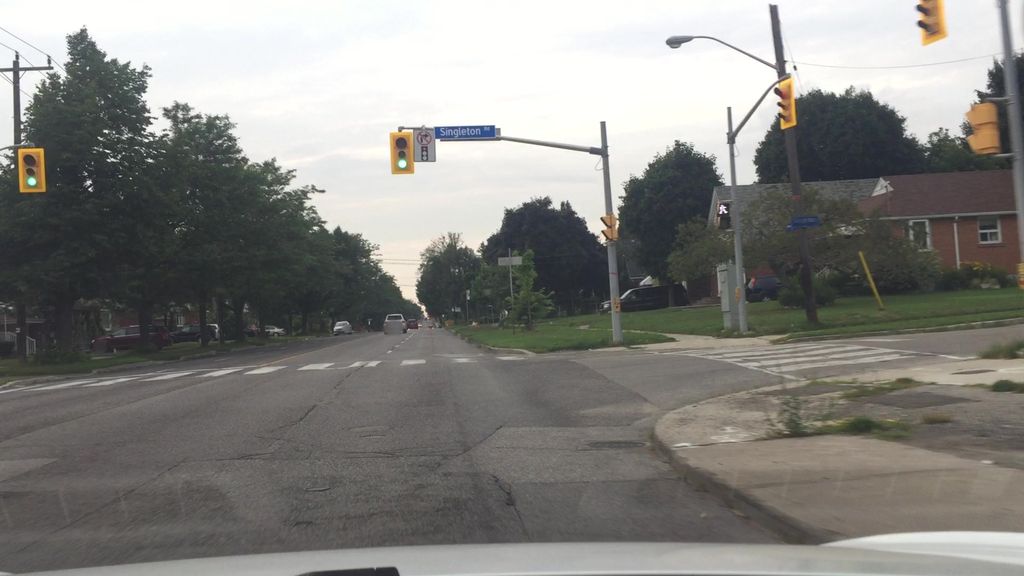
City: toronto